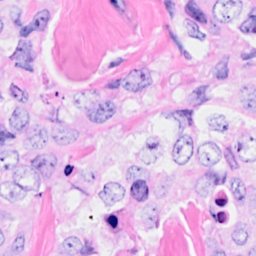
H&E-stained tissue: Breast